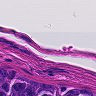
Metastatic tissue present: no